Question: I'm building a mobile app that targets Android 2.2+, Blackberry 9+ and iOS 4+. In our stack we are using Phonegap, jQuery and <URL>.
One of our app screens looks like this (text redacted for anonymity) - running in the iOS 5 simulator's Safari.

As you can see, this is a typical input screen with a fixed header, and multiple block-level form elements stretching the full with of the device screen, less padding.
As I mentioned, our app uses iScroll. We're initialising it on this page using the following code (taken from the iScroll 'forms' sample).
'''
// ...
window.scroller = new iScroll(id, {
useTransform: false,
onBeforeScrollStart: function(e) {
var target = e.target;
while (target.nodeType != 1) target = target.parentNode;
if(target.tagName != 'select'
&& target.tagName != 'input'
&& target.tagName != 'textarea') {
e.preventDefault();
}
}
});
// Disable touch scrolling (Req'd for iScroll)
window.document.addEventListener('touchmove', function(e) {
e.preventDefault();
}, false);
// ...
'''
On this screen, I've noticed that the content scrolls fine when the user touches any part of the background, but doesn't scroll when you begin the scroll gesture (swiping up or down) by touching one of the input elements. As you can understand this essentially makes this screen impossible to use, hence me looking for a fix.
I've since found the culprit line in iScroll;
'''
if (nodeName == "TEXTAREA" || nodeName == "INPUT" || nodeName == "SELECT" ) return;
'''
(179 in iscroll.js), an <URL>.
My question - is there some way to allow a user to scroll (using iScroll) when touching an input element? If not, iScroll is completely useless in cases like this. At the moment, I'm looking at either
- <URL>-
It's 2012 - do we still not have a way to do this on Mobile browsers?!?
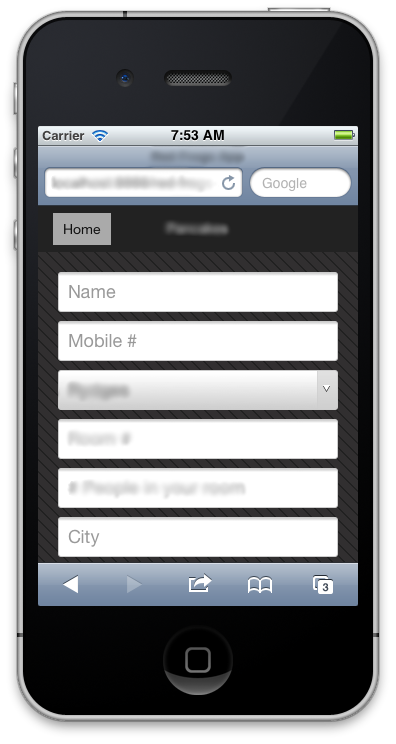
Answer: I had exactly the same problem and used the following when I set up my iScroll:
'''
var ISCROLL_MOVE;
var ISCROLL_MOVE_LIMIT=10;
// ... functions to include when you set up your iScroll
onScrollStart: function(e) {
ISCROLL_MOVE=0;
},
onScrollMove: function(e) {
ISCROLL_MOVE_LIMIT++;
}
'''
Then when you have any form elements in your iScroll, e.g.:
'''
var selectField = document.getElementById('mySelectField');
selectField.addEventListener('touchend' /*'mousedown'*/, function(e) {
if (SCROLL_MOVE<SCROLL_MOVE_LIMIT)
this.focus();
}, false);
'''
Note the action is on a touch end event, and it allows for scrolling iScroll pages when the user touches on a form element - basically it measures the amount of scrolling ( or not ) which the user is making ( the amount of SCROLL_MOVE ). If its more than 10 ( the SCROLL_MOVE_LIMIT seems like a good number to me ) then the field won't grab focus , otherwise it will.
Let me know if you need more detail.